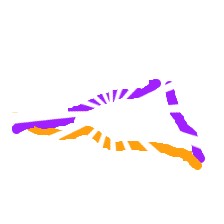
Shape: triangle